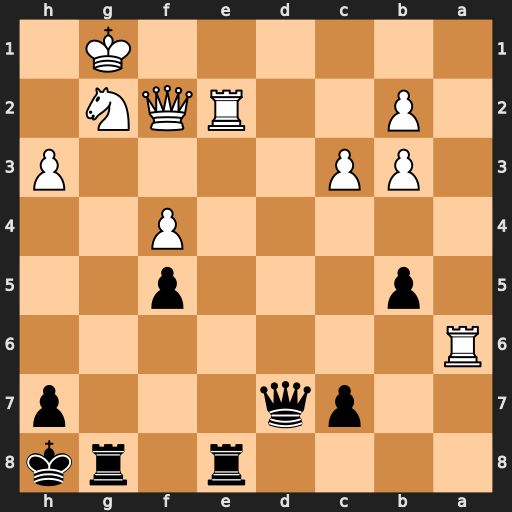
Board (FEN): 4r1rk/2pq3p/R7/1p3p2/5P2/1PP4P/1P2RQN1/6K1
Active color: b
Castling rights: -
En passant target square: -
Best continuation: Qd1+ Qf1 Qxe2 Qxe2 Rxe2